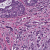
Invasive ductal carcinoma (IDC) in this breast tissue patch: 1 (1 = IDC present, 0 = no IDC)